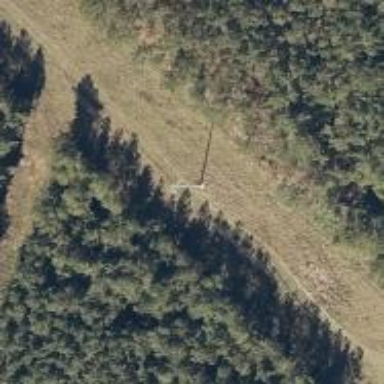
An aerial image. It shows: Power pole.